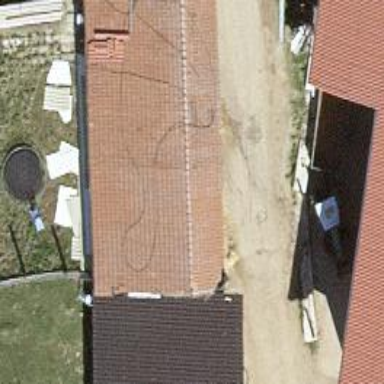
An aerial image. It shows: Rural barn.